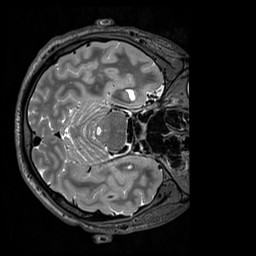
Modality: T2w
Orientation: axial
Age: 27
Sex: male
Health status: healthy
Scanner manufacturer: siemens
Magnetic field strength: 3 T
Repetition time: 3.2 s
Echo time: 0.568 s